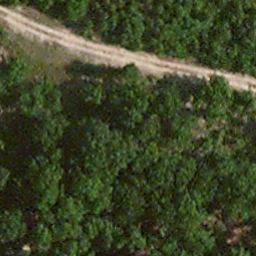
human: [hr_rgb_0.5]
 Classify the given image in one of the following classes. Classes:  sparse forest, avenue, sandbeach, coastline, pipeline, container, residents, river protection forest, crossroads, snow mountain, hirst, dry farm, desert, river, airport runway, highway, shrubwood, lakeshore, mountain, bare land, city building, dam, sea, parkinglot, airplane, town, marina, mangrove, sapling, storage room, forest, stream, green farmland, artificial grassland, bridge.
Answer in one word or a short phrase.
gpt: avenue